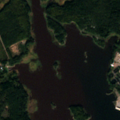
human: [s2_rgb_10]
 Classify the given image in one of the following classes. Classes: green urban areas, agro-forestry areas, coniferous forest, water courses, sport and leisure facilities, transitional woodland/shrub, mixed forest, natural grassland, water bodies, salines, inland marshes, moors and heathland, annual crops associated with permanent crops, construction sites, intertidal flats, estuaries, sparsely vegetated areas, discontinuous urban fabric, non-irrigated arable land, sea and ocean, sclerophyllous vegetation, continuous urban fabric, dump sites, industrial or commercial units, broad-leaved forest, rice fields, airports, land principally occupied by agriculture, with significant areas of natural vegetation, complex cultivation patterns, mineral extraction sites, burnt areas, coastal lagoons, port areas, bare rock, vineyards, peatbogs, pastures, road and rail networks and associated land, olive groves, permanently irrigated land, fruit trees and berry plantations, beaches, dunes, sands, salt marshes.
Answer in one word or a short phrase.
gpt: industrial or commercial units, coniferous forest, mixed forest, transitional woodland/shrub, salt marshes, sea and ocean